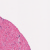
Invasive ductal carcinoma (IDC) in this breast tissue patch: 0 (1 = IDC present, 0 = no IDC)